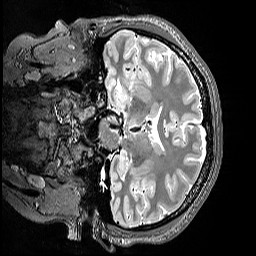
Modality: T2w
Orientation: coronal
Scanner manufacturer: siemens
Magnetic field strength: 3 T
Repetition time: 3.2 s
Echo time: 0.565 s